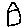
Label: house